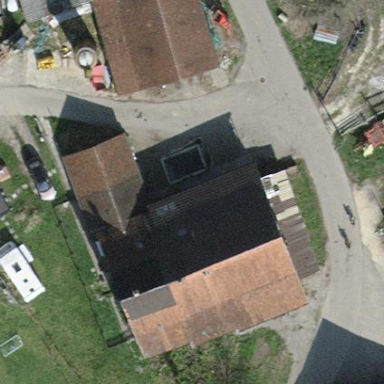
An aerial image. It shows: Building with tiled roof.